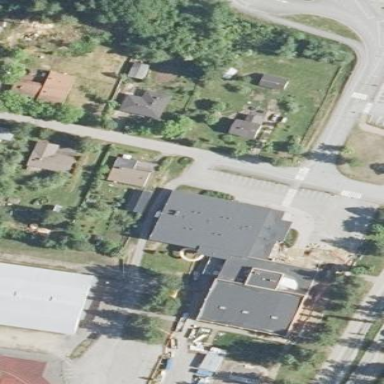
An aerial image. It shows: Sports centre building.